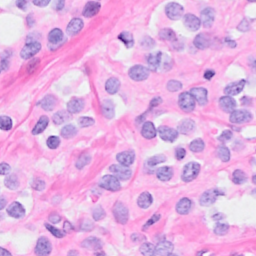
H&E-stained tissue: Breast